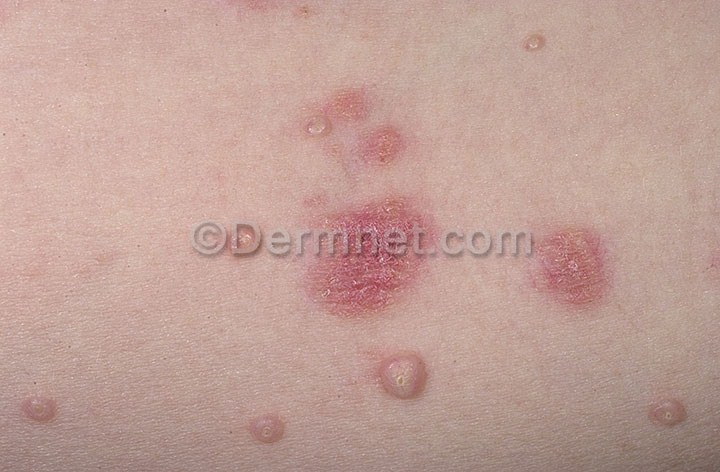
Disease: Warts Molluscum and other Viral Infections